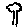
Label: tree